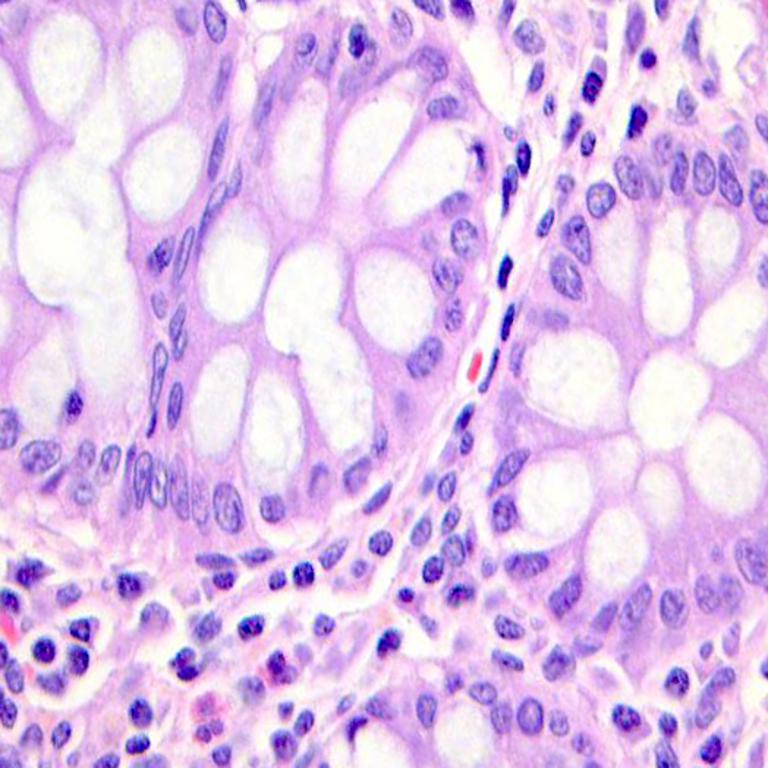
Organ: colon
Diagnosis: benign